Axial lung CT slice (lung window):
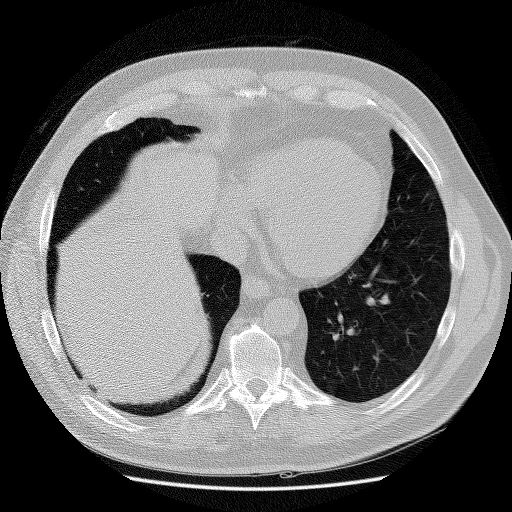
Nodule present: no